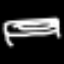
Label: bed